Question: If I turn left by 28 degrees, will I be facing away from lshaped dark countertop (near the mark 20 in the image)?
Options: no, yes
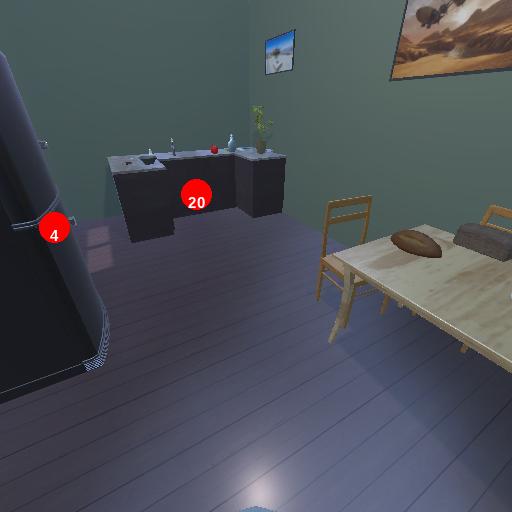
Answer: no